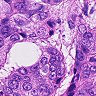
Metastatic tissue present: yes